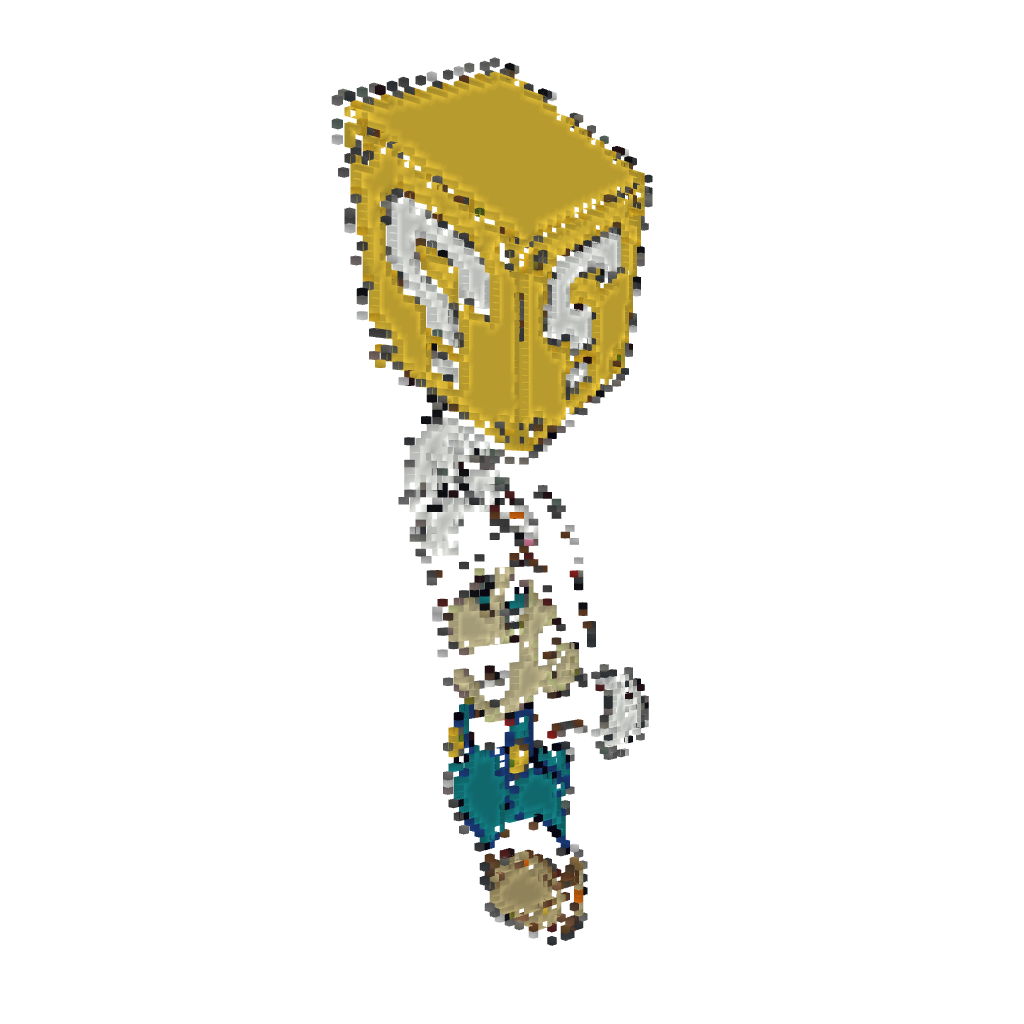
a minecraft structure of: Super Mario Block Punch (ErnieCIII)